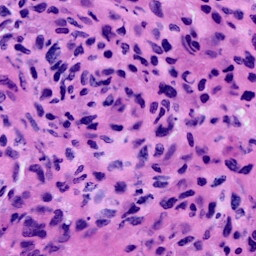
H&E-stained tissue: Cervix